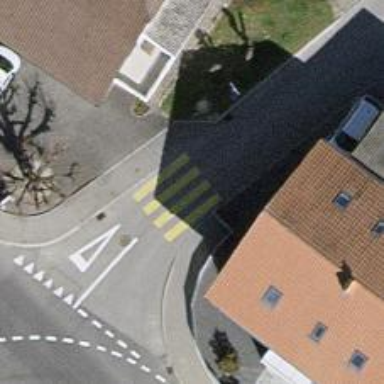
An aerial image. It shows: Marked zebra crossing on the road. The crossing is indicated by zebra markings.